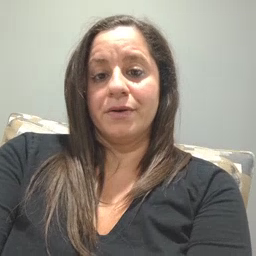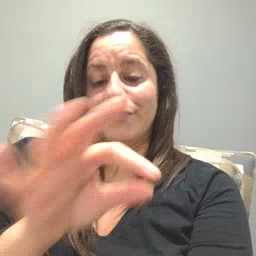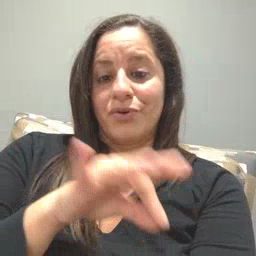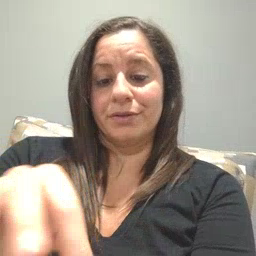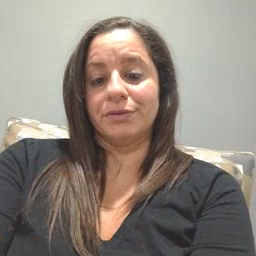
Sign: frenchfries